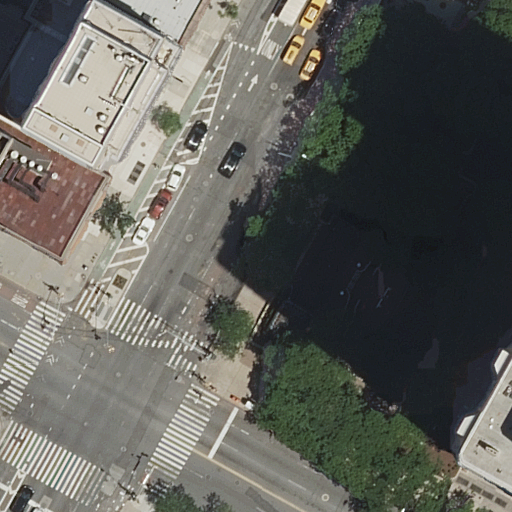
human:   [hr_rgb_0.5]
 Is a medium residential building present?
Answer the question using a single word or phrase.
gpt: no

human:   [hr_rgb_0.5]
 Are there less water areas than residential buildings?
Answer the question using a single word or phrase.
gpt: yes

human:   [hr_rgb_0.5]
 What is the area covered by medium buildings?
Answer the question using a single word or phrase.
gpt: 0m2

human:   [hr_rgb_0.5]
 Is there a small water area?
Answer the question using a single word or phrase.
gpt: no

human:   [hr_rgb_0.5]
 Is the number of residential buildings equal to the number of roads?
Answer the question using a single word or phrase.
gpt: no

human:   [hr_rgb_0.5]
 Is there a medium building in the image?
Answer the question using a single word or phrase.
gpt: no

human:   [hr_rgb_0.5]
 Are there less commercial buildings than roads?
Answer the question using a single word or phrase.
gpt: yes

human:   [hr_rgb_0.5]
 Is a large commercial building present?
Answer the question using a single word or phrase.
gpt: no

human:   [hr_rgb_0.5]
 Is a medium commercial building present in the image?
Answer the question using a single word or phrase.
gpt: no

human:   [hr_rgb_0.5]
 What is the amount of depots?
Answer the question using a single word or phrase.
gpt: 0

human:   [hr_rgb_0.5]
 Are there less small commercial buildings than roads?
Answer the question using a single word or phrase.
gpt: yes

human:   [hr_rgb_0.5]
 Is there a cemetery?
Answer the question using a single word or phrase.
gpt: no

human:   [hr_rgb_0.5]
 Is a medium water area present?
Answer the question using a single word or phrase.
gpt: no

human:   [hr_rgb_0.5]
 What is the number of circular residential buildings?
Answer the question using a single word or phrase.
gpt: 0

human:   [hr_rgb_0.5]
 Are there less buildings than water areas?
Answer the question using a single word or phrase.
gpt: no

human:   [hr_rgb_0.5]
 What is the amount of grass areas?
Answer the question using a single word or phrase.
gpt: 0

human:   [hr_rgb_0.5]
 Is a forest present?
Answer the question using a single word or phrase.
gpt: no

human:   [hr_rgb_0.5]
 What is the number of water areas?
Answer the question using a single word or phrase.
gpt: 0

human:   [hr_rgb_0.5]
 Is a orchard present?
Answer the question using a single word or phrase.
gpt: no

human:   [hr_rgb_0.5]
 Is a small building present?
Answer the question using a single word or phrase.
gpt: yes

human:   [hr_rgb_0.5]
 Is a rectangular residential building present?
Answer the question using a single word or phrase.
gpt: yes

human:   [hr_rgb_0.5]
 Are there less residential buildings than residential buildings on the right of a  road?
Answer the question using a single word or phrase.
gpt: no

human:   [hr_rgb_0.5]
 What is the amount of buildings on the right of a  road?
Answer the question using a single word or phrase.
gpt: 1

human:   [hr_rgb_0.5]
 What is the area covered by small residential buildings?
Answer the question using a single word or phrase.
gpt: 11m2

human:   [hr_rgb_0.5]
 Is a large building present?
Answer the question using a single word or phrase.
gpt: yes

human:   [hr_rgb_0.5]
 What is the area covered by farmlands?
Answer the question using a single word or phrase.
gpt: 0m2

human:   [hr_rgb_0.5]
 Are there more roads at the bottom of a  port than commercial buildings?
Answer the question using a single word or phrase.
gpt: no

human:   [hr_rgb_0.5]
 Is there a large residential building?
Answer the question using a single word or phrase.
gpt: yes

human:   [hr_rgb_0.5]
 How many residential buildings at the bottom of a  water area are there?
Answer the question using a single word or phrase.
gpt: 0

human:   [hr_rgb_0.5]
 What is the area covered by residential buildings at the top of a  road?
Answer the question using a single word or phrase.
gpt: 1993m2

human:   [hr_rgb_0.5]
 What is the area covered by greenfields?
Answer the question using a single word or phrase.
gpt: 0m2

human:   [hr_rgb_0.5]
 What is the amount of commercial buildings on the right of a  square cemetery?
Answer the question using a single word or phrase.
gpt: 0

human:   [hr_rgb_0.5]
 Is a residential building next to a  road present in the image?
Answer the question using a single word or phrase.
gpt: yes

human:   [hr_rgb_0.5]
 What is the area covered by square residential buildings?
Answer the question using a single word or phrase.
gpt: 0m2

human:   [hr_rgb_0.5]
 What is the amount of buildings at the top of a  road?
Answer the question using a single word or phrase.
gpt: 3

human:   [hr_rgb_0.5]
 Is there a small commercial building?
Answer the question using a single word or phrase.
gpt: no